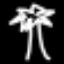
Label: palm tree